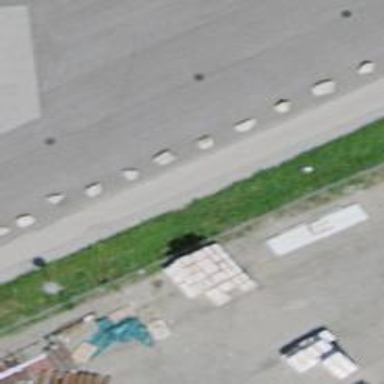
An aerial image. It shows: Block barrier.